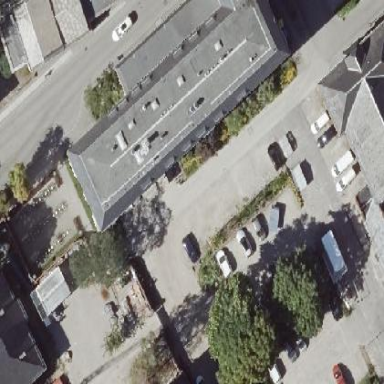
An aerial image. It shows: Building with white exterior and black mansard roof made of tar.